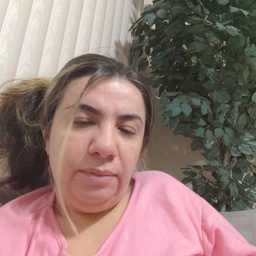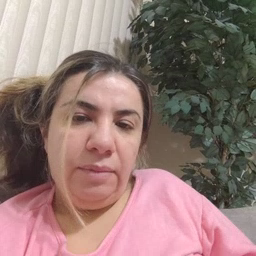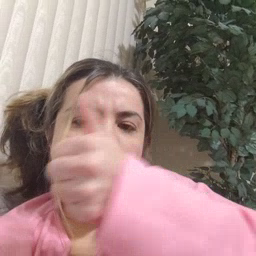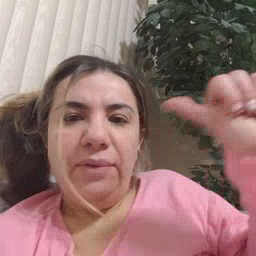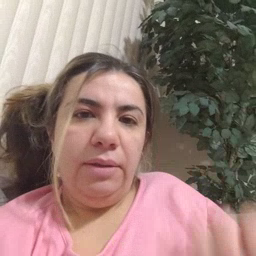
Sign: any